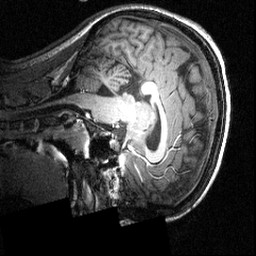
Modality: T1w
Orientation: sagittal
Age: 16
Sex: female
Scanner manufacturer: siemens
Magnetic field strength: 3.951 T
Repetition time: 1.5 s
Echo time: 0.00335 s